Question:
I am using Active Record and decorate my classes with attributes.
I have a primary key and the attribute is:
'''
[PrimaryKey(PrimaryKeyType.Native, Column = "ID")]
'''
Then I auto generate the table for SQL Server 2008 based on the C# class.
The result is then:
'''
CREATE TABLE [dbo].[MyTable](
[ID] [int] NOT NULL,
'''
....
But what I want is:
'''
CREATE TABLE [dbo].[MyTable](
[ID] [int] NOT NULL IDENTITY,
'''
As you can see, the IDENTITY keyword is missing from my generated T-SQL.
What attribute should I use to be able to make my primary key IDENTITY?
Thanks!
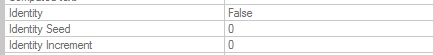
Answer: I'm assuming that you are using The Castle Project Active Records. So, you need 'PrimaryKeyType.Identity' attribute.
Code:
'''
[PrimaryKey(PrimaryKeyType.Identity, Column = "ID")]
'''